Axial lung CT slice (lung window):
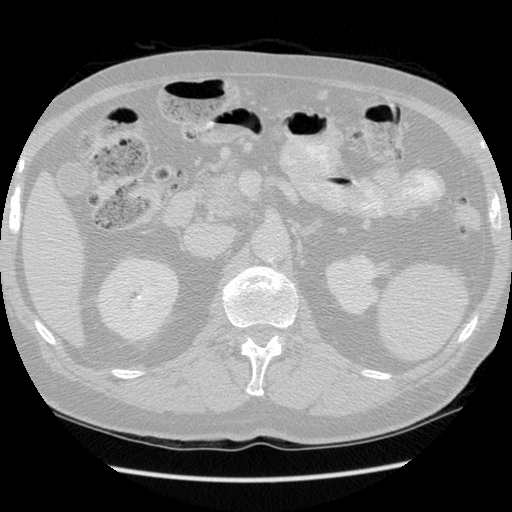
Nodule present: no